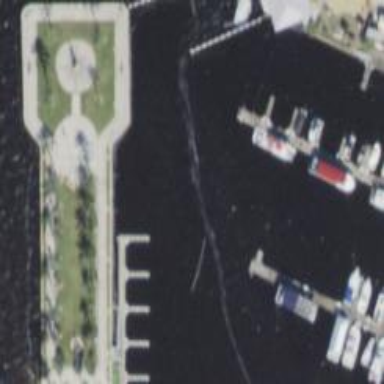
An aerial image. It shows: Marina on leisure land.